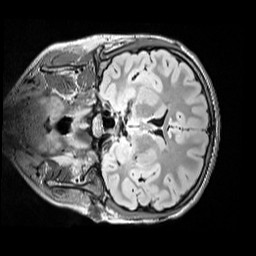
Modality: FLAIR
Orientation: coronal
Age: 13
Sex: female
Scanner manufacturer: siemens
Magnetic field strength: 3 T
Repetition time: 5 s
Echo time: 0.388 s